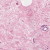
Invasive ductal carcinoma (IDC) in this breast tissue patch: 0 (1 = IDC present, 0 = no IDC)